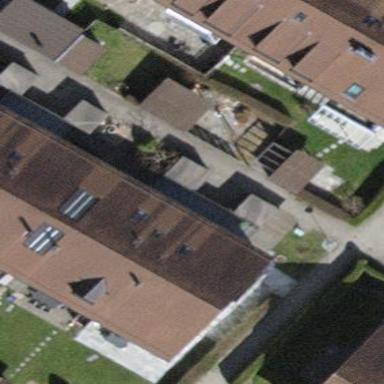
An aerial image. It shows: Terrace building with tile roof.